Question: I downloaded the Windows 8 app samples (C#) from here: <URL>
I'm trying to open them with and I'm getting the following error window:

The complete text of which is here:
> Unsupported This version of Visual Studio does not have the following
project types installed or does not support them. You can still open
these projects in the version of Visual Studio in which they were
originally created.
- AccelerometerCS, "C:\Users\Me\Desktop\Windows 8 app samples\C#\Windows 8 app samples\Accelerometer sensor sample (Windows
8)\C#\AccelerometerCS.csproj"No changes requiredThese projects can be opened in this version of
Visual Studio without changing them. They will continue to open in
Visual Studio 2010 SP1 and in this version of Visual Studio.
- AccelerometerCS, "C:\Users\Me\Desktop\Windows 8 app samples\C#\Windows 8 app samples\Accelerometer sensor sample (Windows
8)\C#\AccelerometerCS.sln"
Is there something I can do to load these samples that doesn't involve me buying the full Visual Studio 2012?
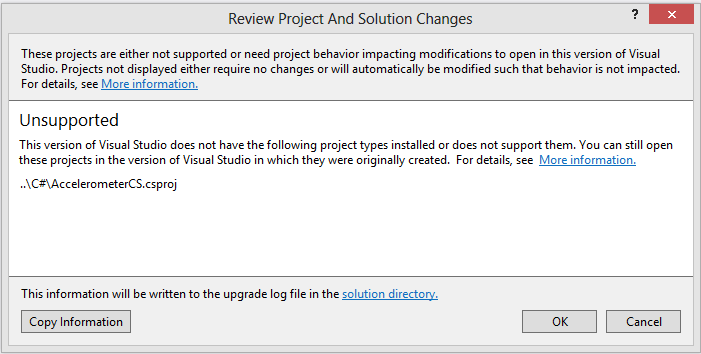
Answer: The Express versions of Visual Studio are targeted to support specific platforms only.
The version for Windows Phone will only open Windows Phone projects.
To open Windows <URL>